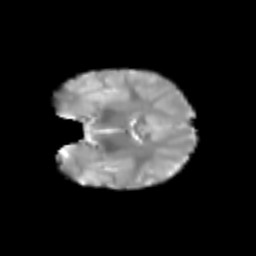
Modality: T2w
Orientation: coronal
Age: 6
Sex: female
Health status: healthy